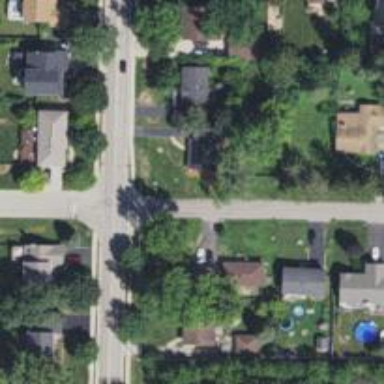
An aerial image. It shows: Road with stop sign.